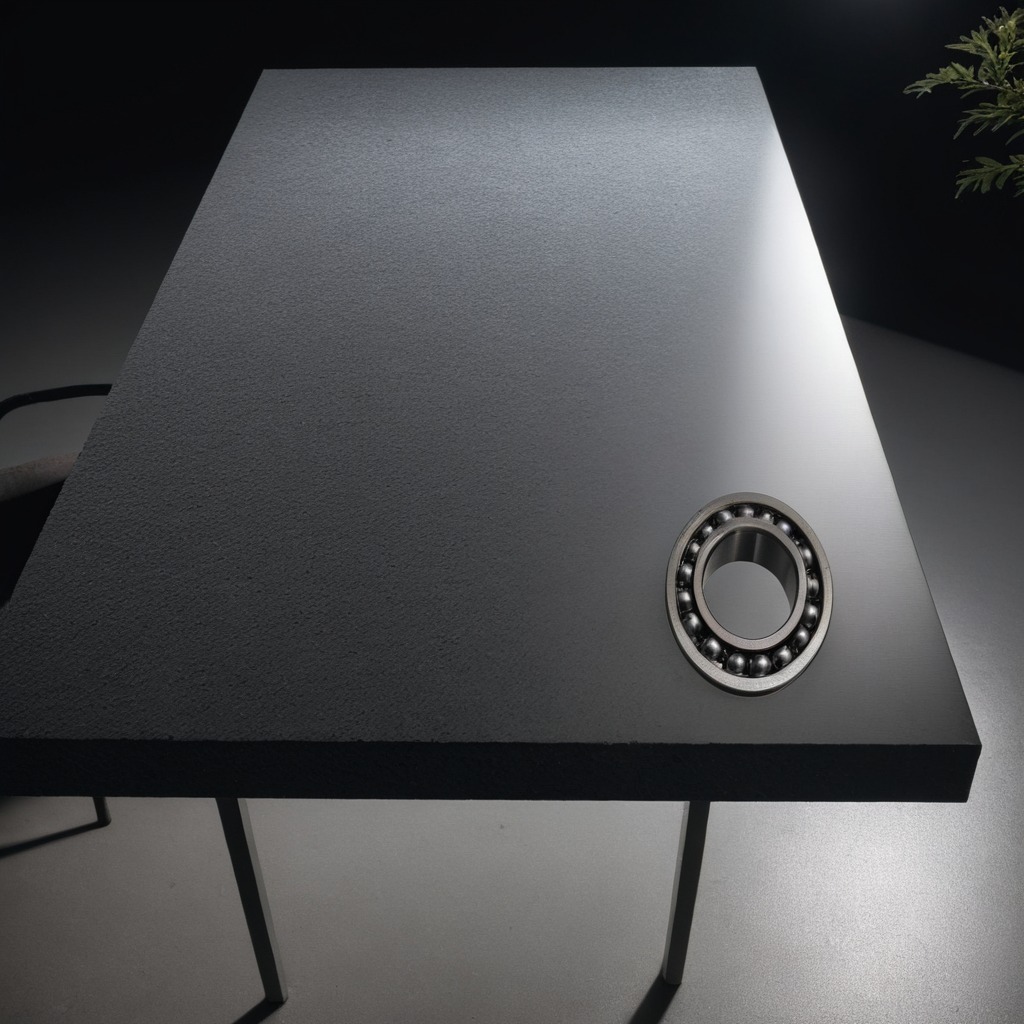
A metal ball bearing lies on the granite table inside a workshop at night.